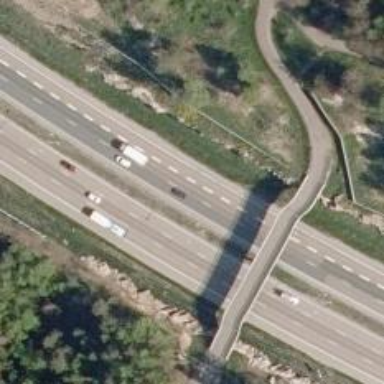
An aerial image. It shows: Asphalt motorway.